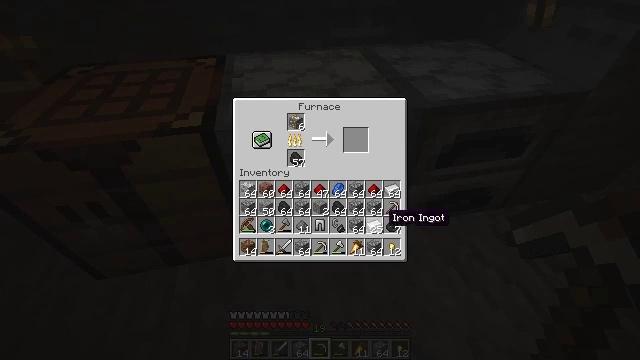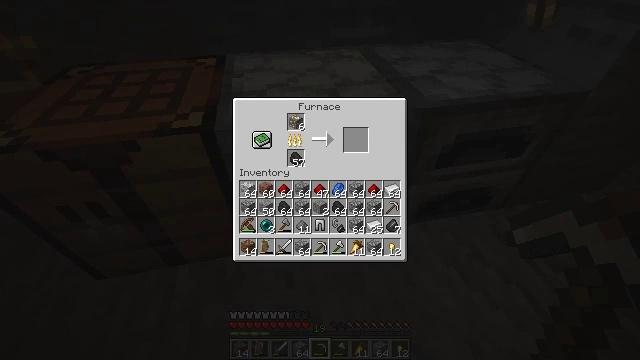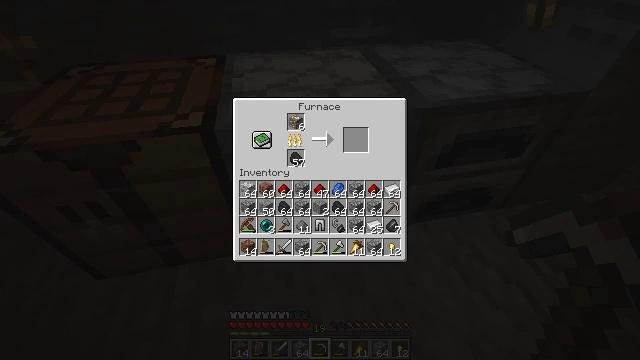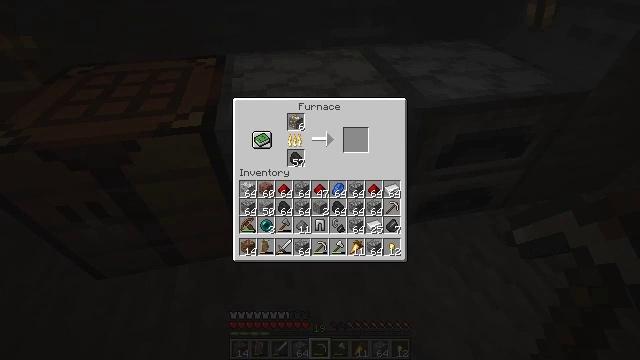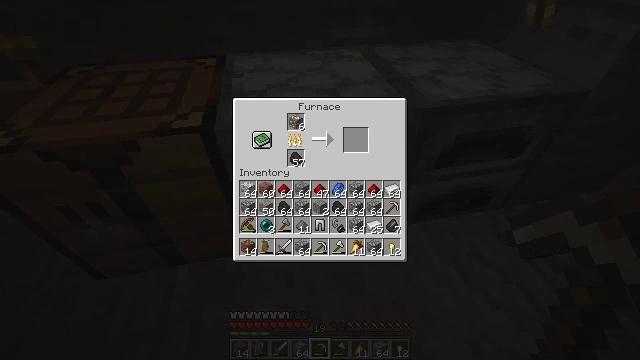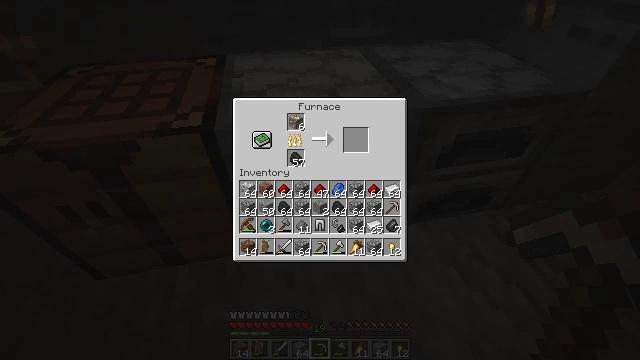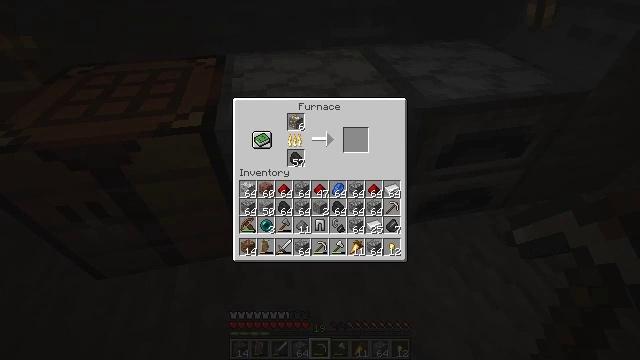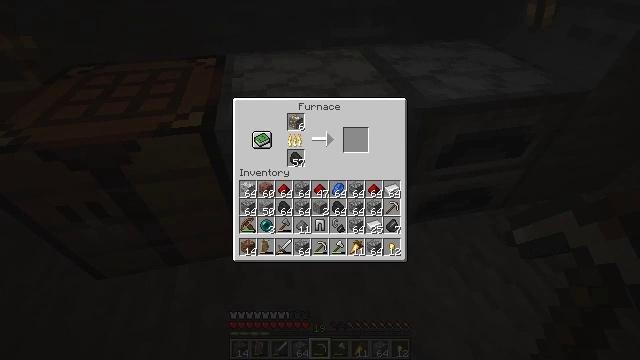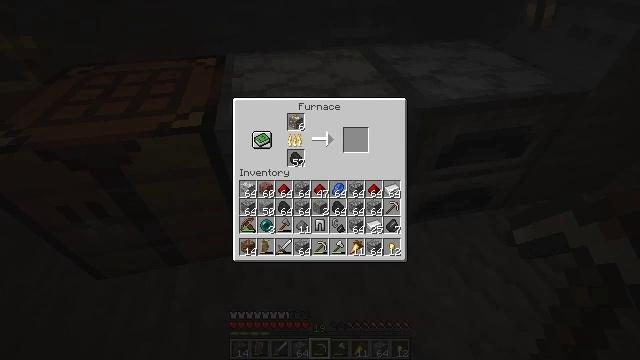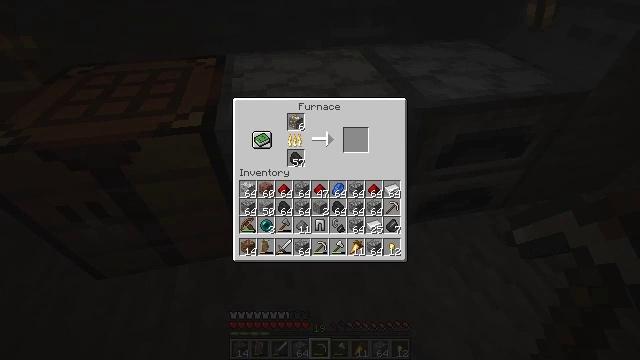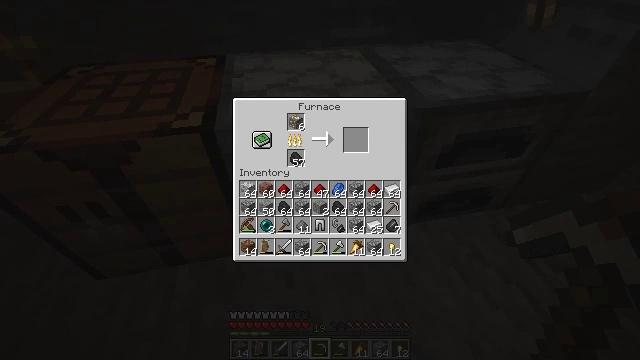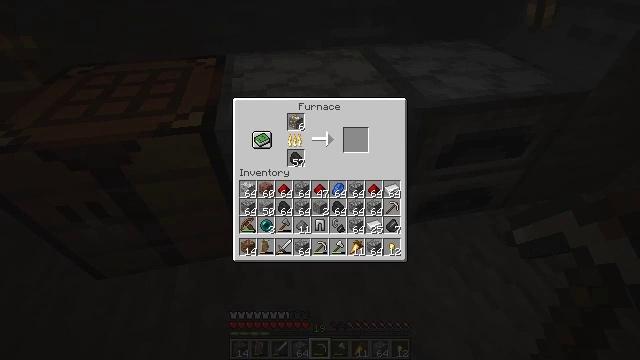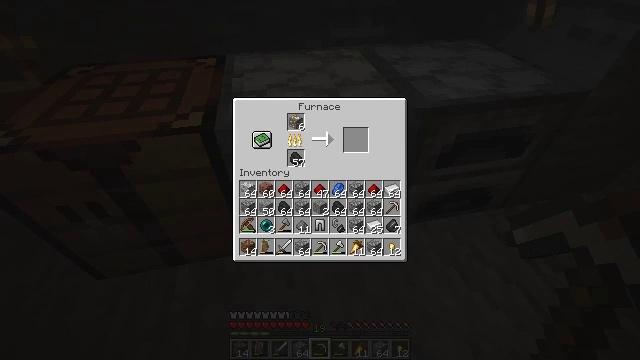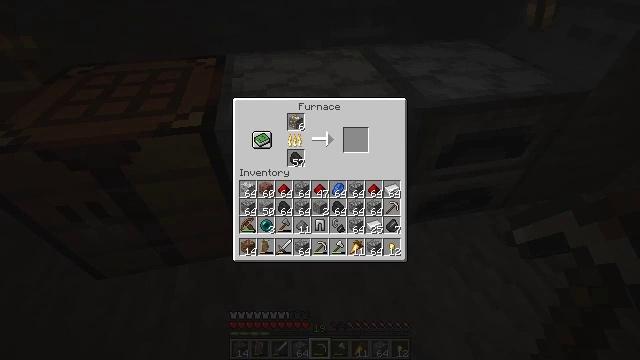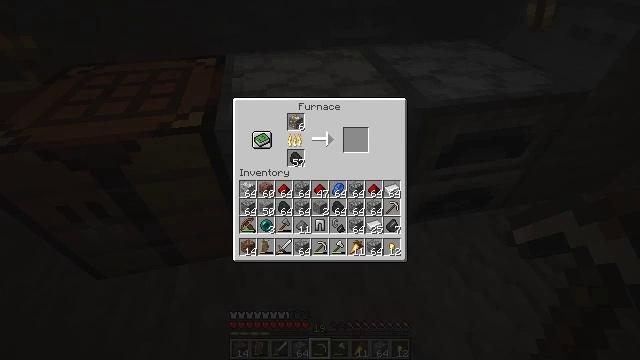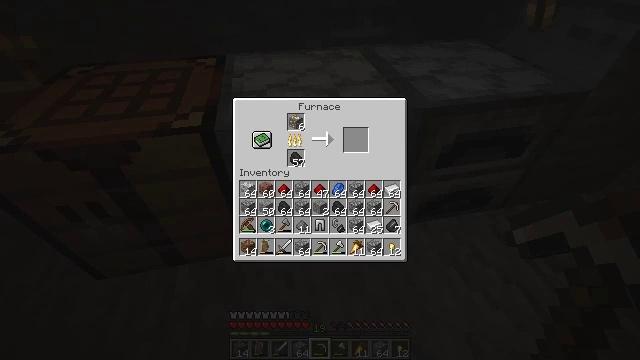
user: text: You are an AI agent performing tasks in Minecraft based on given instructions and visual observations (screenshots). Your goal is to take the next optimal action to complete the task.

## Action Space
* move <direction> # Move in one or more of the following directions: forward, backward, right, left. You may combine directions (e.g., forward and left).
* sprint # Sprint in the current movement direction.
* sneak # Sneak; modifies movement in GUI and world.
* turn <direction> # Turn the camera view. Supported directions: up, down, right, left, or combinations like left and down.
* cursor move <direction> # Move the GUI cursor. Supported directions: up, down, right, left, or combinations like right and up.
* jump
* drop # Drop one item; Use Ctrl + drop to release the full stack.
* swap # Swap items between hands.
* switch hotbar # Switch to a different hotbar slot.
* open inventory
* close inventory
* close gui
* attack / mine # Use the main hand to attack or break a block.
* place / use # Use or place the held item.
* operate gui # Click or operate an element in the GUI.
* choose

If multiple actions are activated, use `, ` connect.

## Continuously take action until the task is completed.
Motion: motion action
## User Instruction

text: Drop a crossbow.
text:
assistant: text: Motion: turn right
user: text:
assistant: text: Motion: no_op
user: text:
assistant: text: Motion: no_op
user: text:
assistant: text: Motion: no_op
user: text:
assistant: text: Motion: no_op
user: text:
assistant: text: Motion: no_op
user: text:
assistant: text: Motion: no_op
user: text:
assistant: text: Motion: no_op
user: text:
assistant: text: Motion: no_op
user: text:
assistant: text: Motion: no_op
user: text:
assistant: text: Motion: no_op
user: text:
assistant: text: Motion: no_op
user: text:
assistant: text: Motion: no_op
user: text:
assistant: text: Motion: no_op
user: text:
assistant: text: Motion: no_op
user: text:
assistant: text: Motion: no_op
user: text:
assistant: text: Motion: no_op
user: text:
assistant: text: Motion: no_op
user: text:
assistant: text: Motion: no_op
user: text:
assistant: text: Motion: no_op
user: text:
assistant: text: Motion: no_op
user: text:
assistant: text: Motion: no_op
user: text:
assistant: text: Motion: no_op
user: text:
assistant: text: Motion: no_op
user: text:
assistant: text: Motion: no_op
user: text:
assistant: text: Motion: no_op
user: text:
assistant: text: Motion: no_op
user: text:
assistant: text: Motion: no_op
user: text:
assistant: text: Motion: no_op
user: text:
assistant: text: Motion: no_op